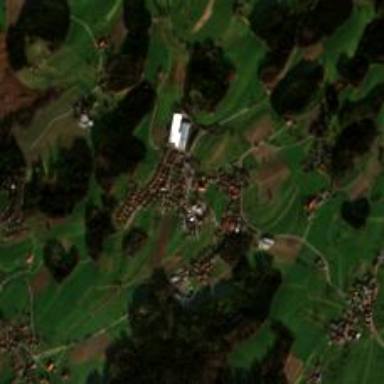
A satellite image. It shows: Village.